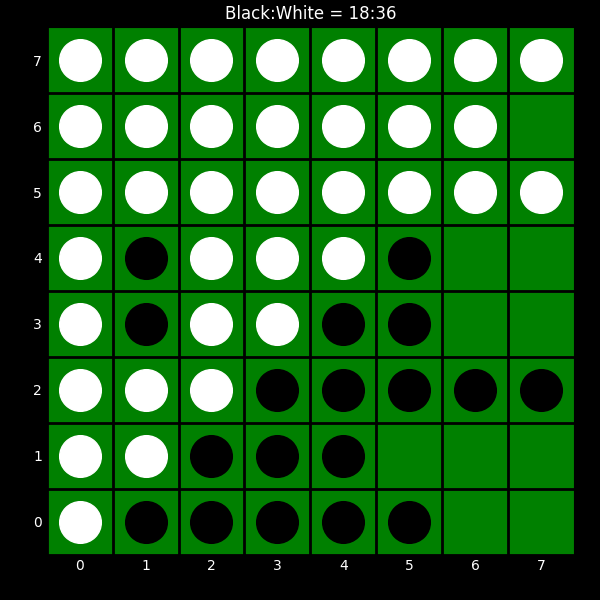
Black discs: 18
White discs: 36